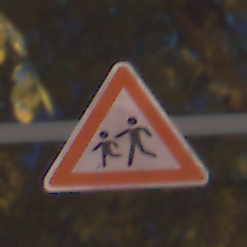
Verkehrszeichen: KinderRechts
Umgebung: Outdoor, Urban
Tageszeit: Night
Wetter: PartlyCloudy
Licht: Artificial
Jahreszeit: NotSpecified
Kontrast: HighContrast